Question: I am developing a game with andengine.
Throughtout my game i place sprites on the scene, i am using a pool to resuse sprites already allocated.
I notice a few freezes throughout my game.
i was told to look at the heap in the DDMS tool in eclipse.
Here is how mine looks, I dont really understand it. Is this bad or good? Could anyone tell me what some of these things mean?

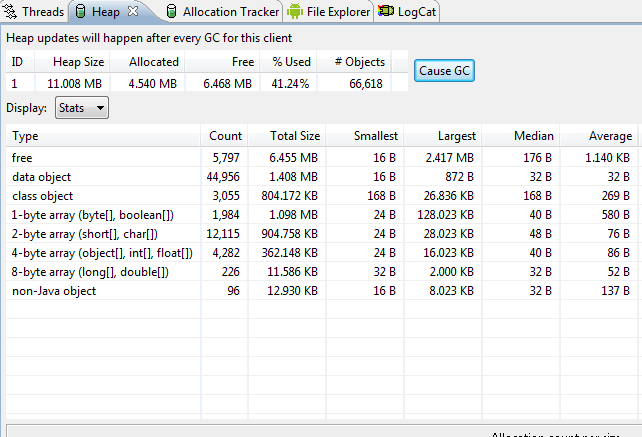
Answer: I don't see anything special here. Sprites themselves don't take much memory (I'd say less than 500 bytes). What takes memory is the textures - but if you load them once in your game ('onLoadResources') then the freezes are not related to memory issues.
What else could be the problem? Calling 'System.gc' too often, for example. You should track these freezes and find where and when they occur.